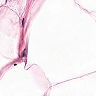
Metastatic tissue present: no